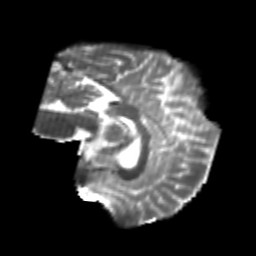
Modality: T2w
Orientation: sagittal
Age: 24
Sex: female
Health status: healthy
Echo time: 0.074 s